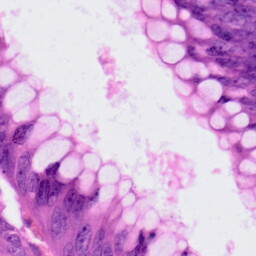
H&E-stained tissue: Colon